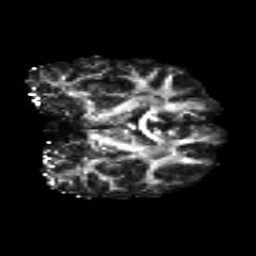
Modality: FA
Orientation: coronal
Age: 18
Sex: female
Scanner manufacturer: siemens
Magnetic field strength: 3 T
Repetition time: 8.8 s
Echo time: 0.085 s